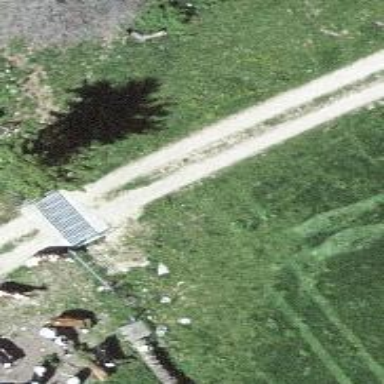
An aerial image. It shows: Cattle grid barrier.